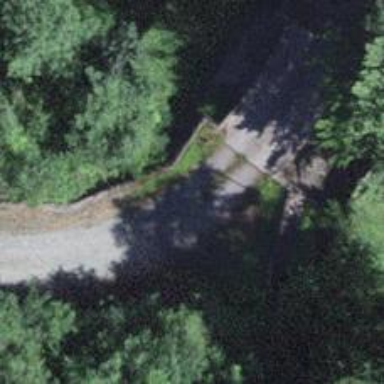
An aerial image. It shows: Track passing over bridge with grade 2 tracktype.